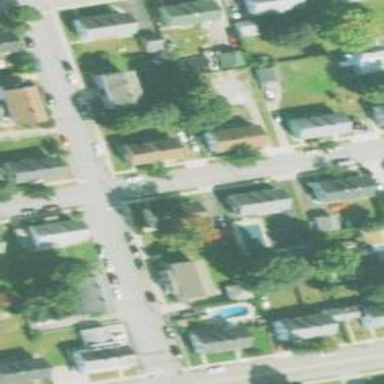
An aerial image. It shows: Residential driveway used as service road.